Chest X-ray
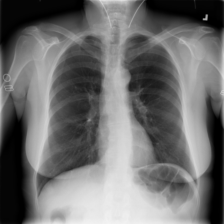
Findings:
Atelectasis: negative
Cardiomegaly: negative
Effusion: negative
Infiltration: negative
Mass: negative
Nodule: negative
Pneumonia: negative
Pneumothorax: negative
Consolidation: negative
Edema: negative
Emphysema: negative
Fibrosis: negative
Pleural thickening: negative
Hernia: negative